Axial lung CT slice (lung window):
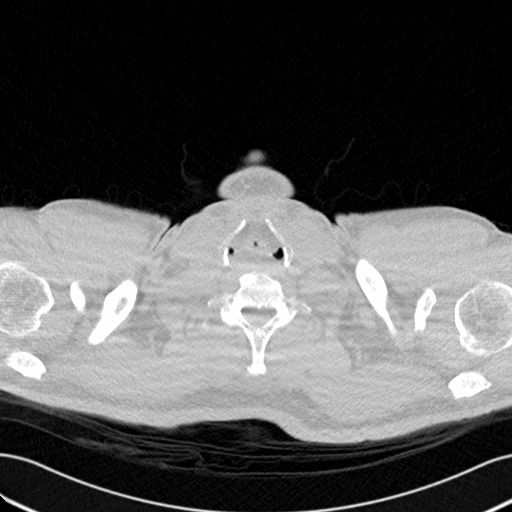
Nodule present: no